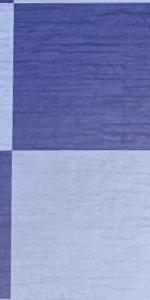
Label: Empty